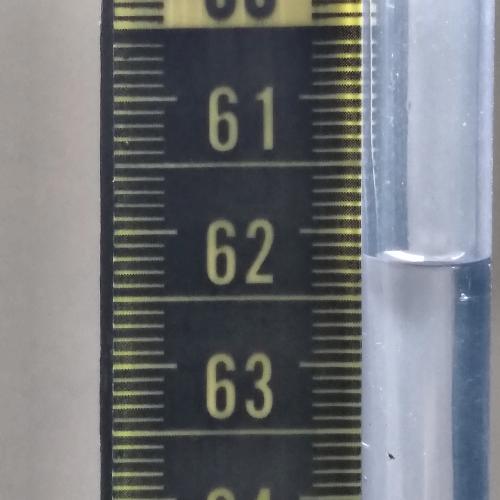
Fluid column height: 62.2 cm